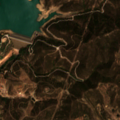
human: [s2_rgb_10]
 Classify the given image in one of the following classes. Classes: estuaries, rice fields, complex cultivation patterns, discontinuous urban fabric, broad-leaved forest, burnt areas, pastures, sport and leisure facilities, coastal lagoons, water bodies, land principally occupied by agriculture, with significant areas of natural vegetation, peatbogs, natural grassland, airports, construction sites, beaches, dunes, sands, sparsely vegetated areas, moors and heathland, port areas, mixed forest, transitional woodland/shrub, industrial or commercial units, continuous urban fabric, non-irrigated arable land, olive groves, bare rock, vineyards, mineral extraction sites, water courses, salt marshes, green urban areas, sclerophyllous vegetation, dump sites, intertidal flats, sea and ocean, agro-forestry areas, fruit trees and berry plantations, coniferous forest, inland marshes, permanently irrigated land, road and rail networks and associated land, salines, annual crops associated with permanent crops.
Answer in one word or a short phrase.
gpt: fruit trees and berry plantations, natural grassland, sclerophyllous vegetation, transitional woodland/shrub, water bodies